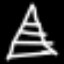
Label: leaf